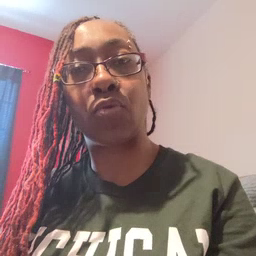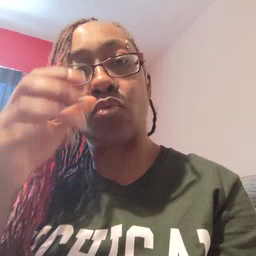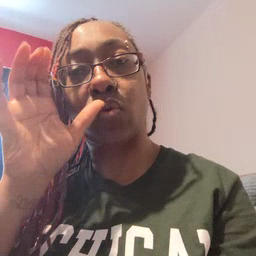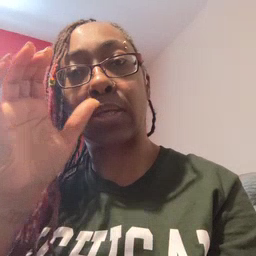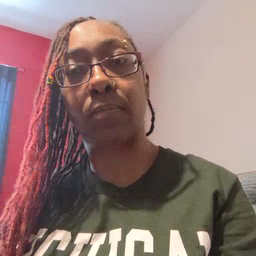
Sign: drink